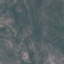
Label: HerbaceousVegetation